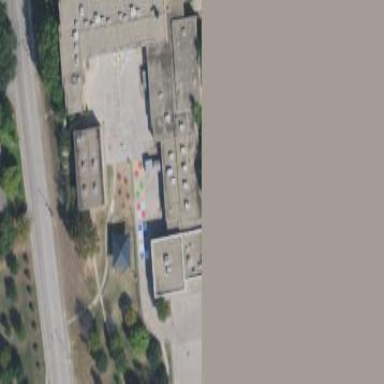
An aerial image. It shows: School building.